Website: bh-photo
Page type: payment
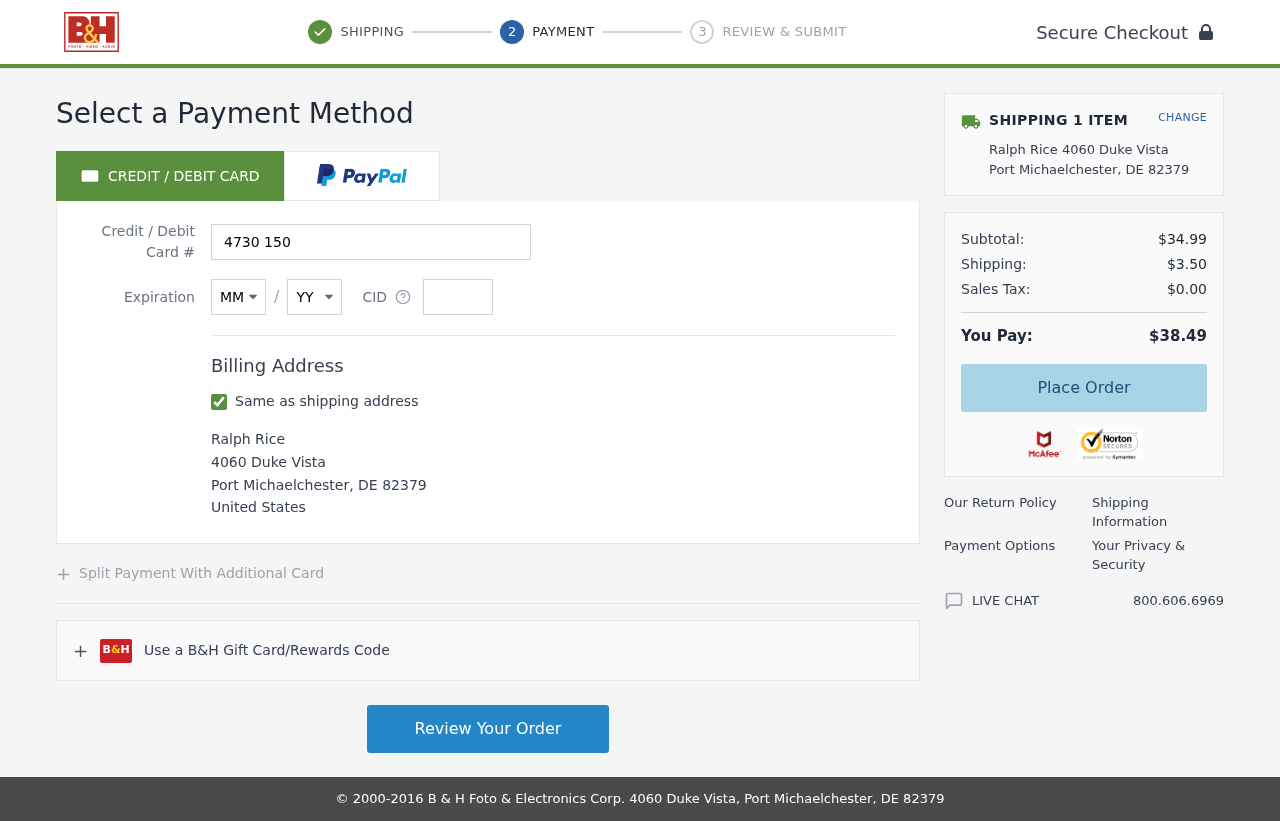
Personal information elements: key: PII_CARD_CVV
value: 124
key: PII_CARD_EXPIRY_MONTH
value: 04
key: PII_CARD_EXPIRY_YEAR
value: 30
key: PII_CARD_NUMBER
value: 4730 1502 2434 0655
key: PII_CITY
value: Port Michaelchester
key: PII_COUNTRY
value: United States
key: PII_FULLNAME
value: Ralph Rice
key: PII_POSTCODE
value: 82379
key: PII_STATE_ABBR
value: DE
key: PII_STREET
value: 4060 Duke Vista
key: PII_FULLNAME2
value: Ralph Rice
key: PII_STREET2
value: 4060 Duke Vista
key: PII_CITY2
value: Port Michaelchester
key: PII_STATE_ABBR2
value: DE
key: PII_POSTCODE2
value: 82379
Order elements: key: ORDER_NUM_ITEMS
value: SHIPPING 1 ITEM
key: ORDER_SUBTOTAL
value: $34.99
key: ORDER_SHIPPING_COST
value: $3.50
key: ORDER_TAX
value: $0.00
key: ORDER_TOTAL
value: $38.49